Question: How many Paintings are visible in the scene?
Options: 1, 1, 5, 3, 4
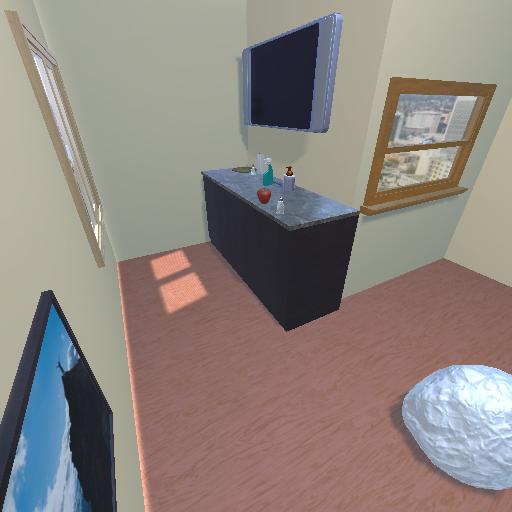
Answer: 1